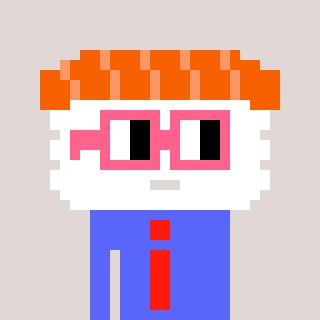
a pixel art character with square pink glasses, a nigiri-shaped head and a purple-colored body on a warm background